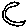
Label: moon